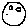
Label: moon